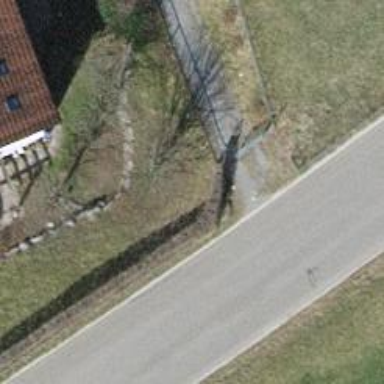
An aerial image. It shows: Fence.